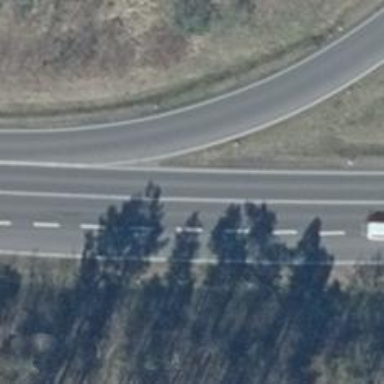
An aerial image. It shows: Asphalt trunk motorway.